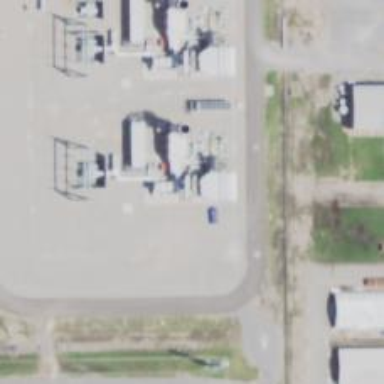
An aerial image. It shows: Gas-powered generator. It is gas turbine type generator.